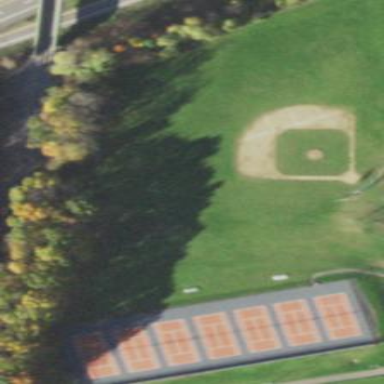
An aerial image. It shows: Baseball pitch for leisure land activities.